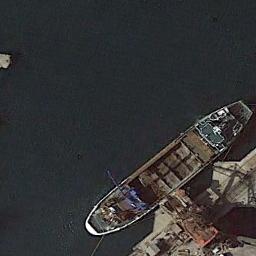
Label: ship